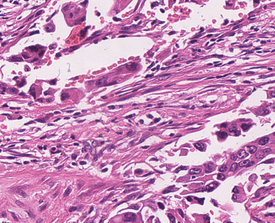
Tumor epithelial tissue: yes
Tumor-associated stroma tissue: yes
Normal tissue: no